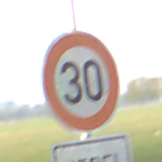
Verkehrszeichen: Geschwindigkeit30
Zusatzzeichen unten: HinweiseAufGefahrenDurchVerbaleAngabe10
Umgebung: Outdoor, Suburban
Tageszeit: SunriseSunset
Wetter: PartlyCloudy
Licht: Natural
Jahreszeit: NotSpecified
Kontrast: MediumContrast